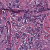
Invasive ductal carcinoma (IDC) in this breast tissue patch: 1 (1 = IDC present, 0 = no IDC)